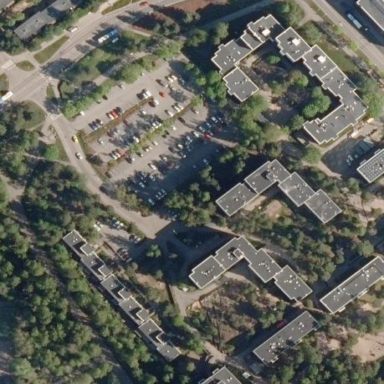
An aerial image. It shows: Residential area with apartments.